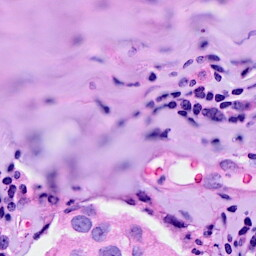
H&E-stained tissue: Breast